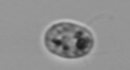
Label: Amoeba